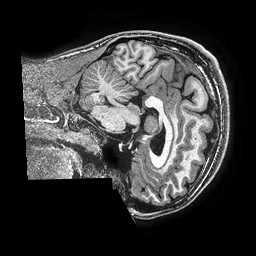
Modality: T1w
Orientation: sagittal
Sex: male
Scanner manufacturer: ge
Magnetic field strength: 3 T
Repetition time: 0.0077 s
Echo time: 0.003436 s